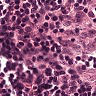
Metastatic tissue present: no